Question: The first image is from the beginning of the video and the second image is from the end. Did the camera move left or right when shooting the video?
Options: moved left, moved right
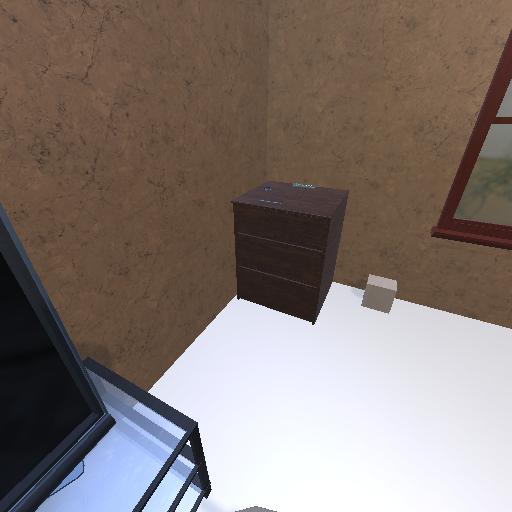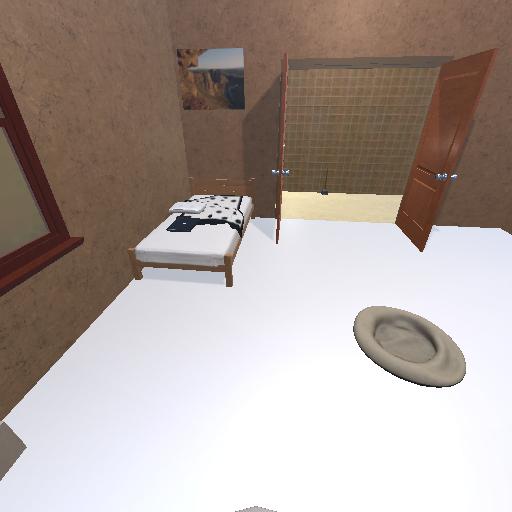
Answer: moved left